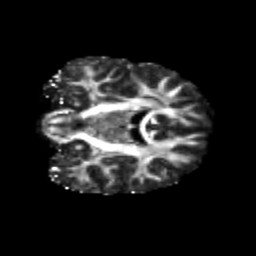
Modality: FA
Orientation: coronal
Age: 20
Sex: female
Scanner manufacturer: siemens
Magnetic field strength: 3 T
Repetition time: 3.5 s
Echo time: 0.125 s